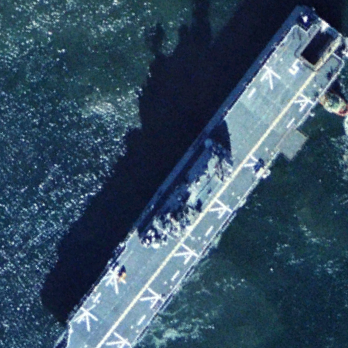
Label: assault